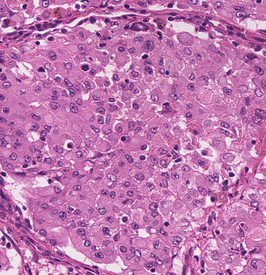
Tumor epithelial tissue: yes
Tumor-associated stroma tissue: yes
Normal tissue: no